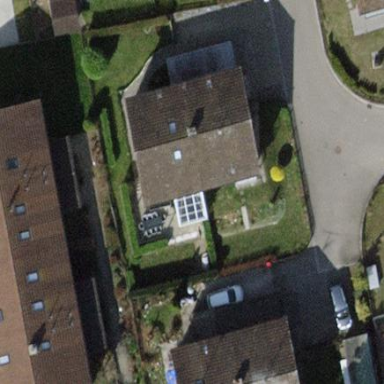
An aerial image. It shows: Terrace building with gabled roof.